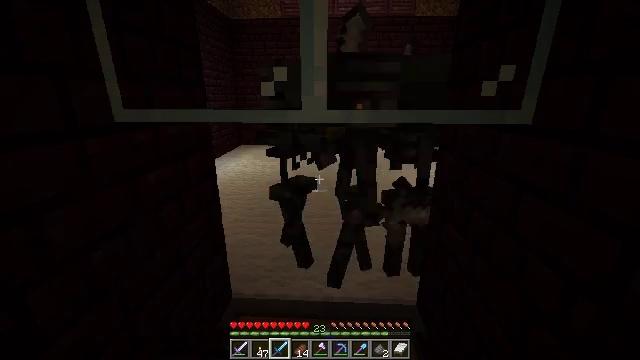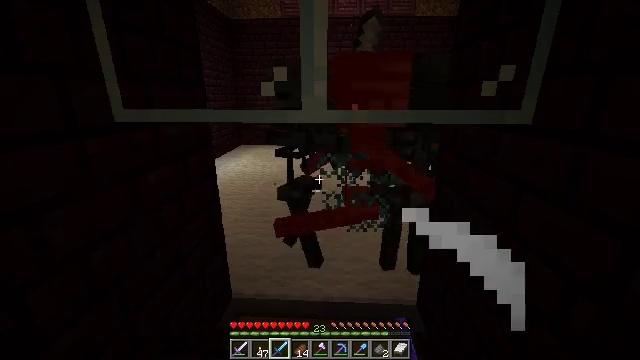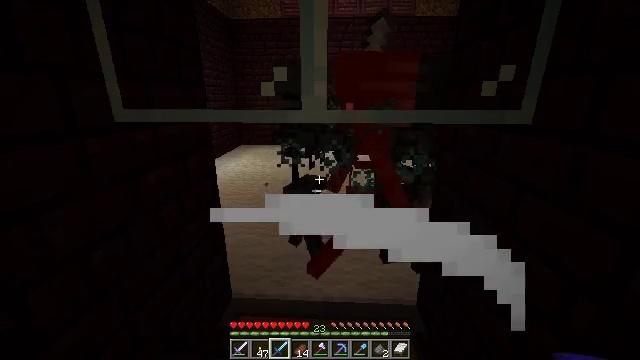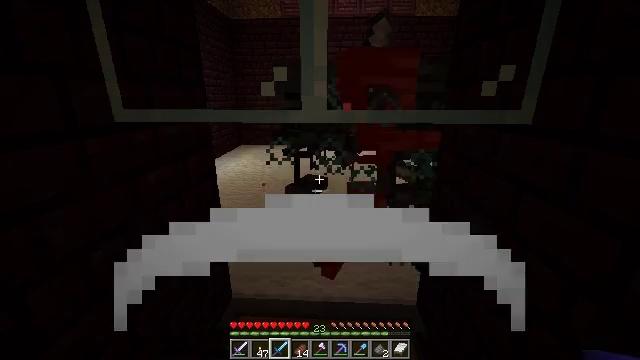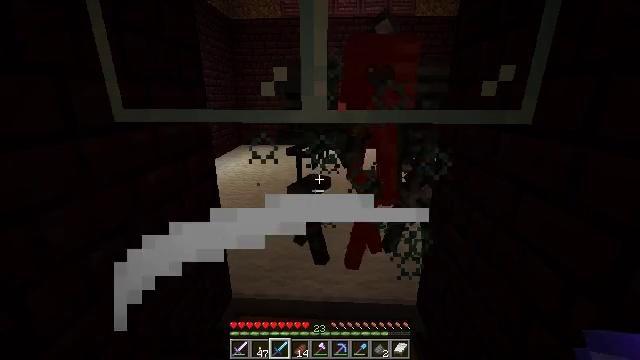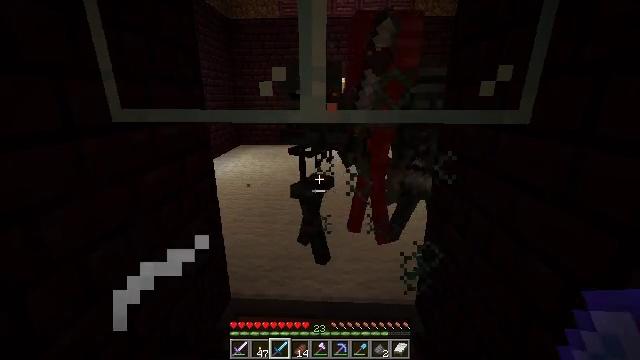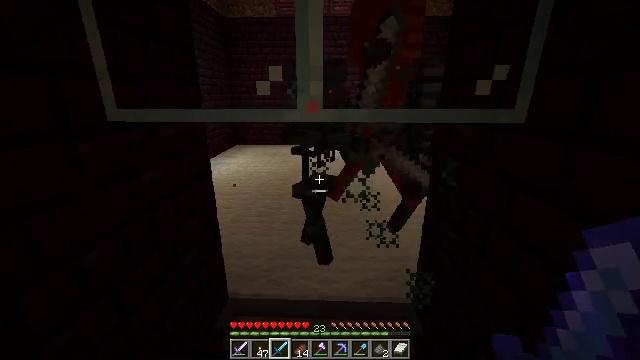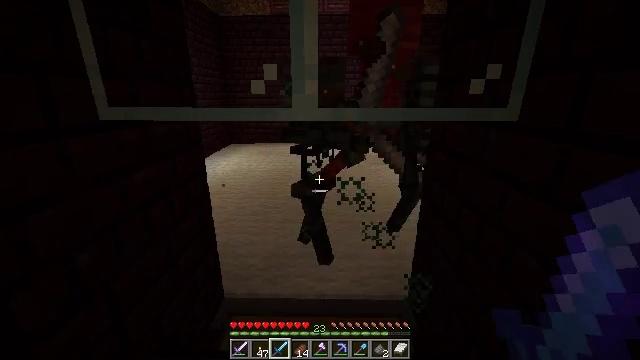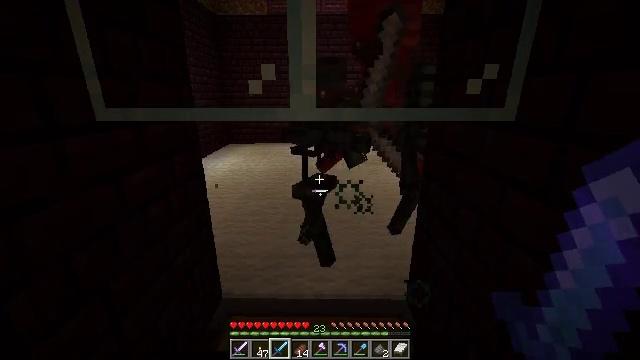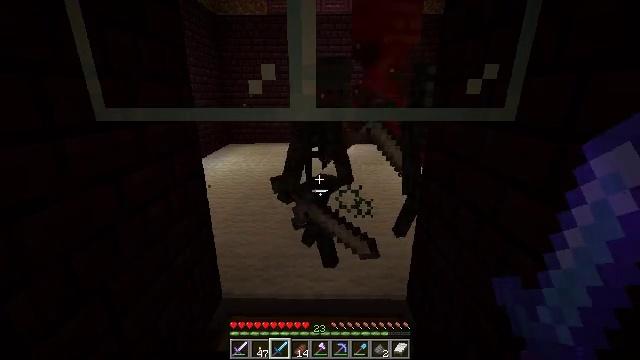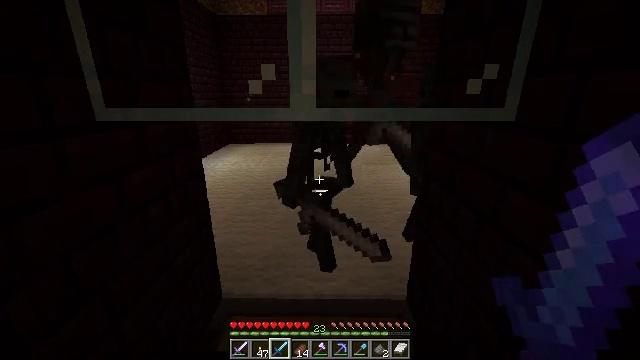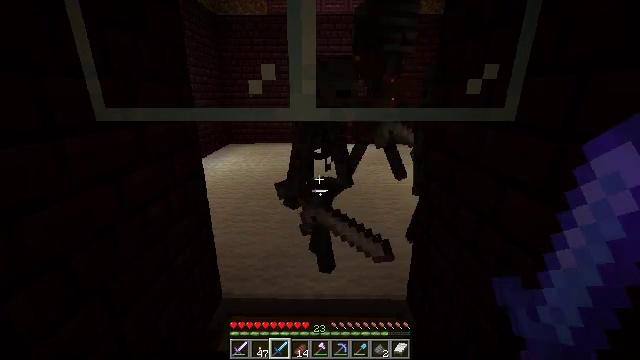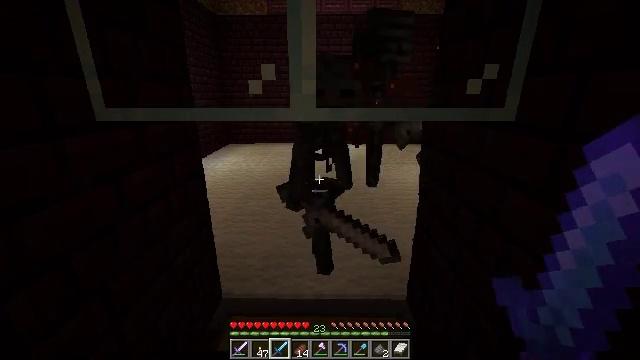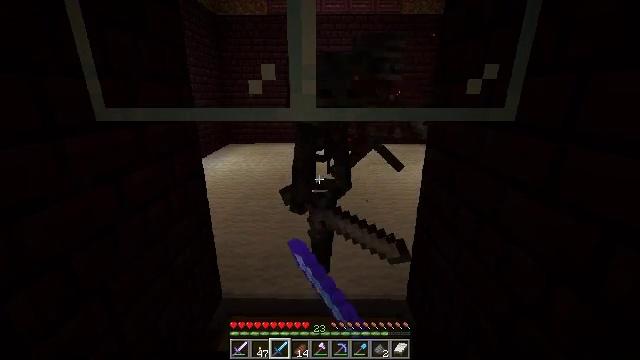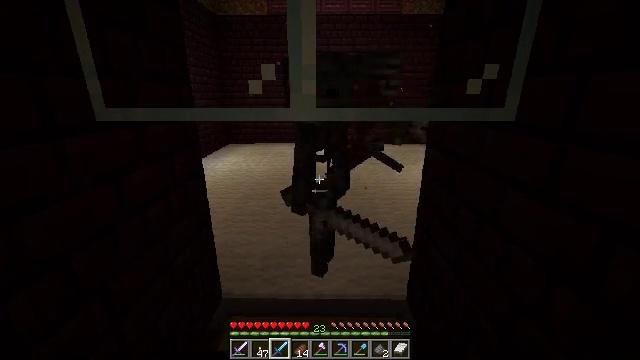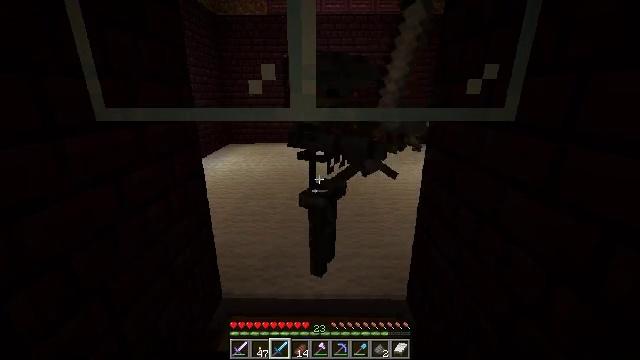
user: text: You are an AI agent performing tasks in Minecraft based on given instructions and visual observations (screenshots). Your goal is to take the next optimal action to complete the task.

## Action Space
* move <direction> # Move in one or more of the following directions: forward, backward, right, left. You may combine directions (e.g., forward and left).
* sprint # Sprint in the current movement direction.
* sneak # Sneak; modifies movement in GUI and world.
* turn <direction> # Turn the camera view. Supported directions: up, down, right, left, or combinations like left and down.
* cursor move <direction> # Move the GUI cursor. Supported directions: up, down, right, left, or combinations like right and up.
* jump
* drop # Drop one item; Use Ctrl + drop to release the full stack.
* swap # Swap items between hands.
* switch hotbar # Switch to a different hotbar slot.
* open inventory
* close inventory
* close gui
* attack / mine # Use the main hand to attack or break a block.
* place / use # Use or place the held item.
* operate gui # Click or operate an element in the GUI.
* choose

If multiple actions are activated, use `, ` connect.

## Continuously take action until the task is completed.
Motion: motion action
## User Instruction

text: Kill hostile mobs.
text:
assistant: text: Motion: no_op
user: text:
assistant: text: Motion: no_op
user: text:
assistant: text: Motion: no_op
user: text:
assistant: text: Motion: no_op
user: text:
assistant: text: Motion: no_op
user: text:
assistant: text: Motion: no_op
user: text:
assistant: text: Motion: turn right
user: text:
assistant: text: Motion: no_op
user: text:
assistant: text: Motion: no_op
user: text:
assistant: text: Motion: no_op
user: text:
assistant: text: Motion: no_op
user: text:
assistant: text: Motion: attack / mine
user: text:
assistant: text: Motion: attack / mine
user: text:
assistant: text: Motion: attack / mine
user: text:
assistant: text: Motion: no_op
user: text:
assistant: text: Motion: no_op
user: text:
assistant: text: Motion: no_op